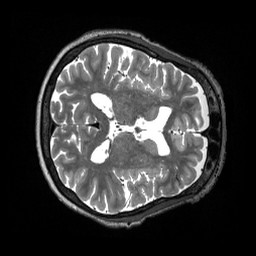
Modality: T2w
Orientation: axial
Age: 69
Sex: female
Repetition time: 3.2 s
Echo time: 0.563 s